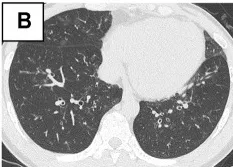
Radiological findings. (B) At recurrence, HRCT showed radiological findings similar to those seen on admission.
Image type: radiology (ct)